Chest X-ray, PA view. Patient: 39 years old, sex F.
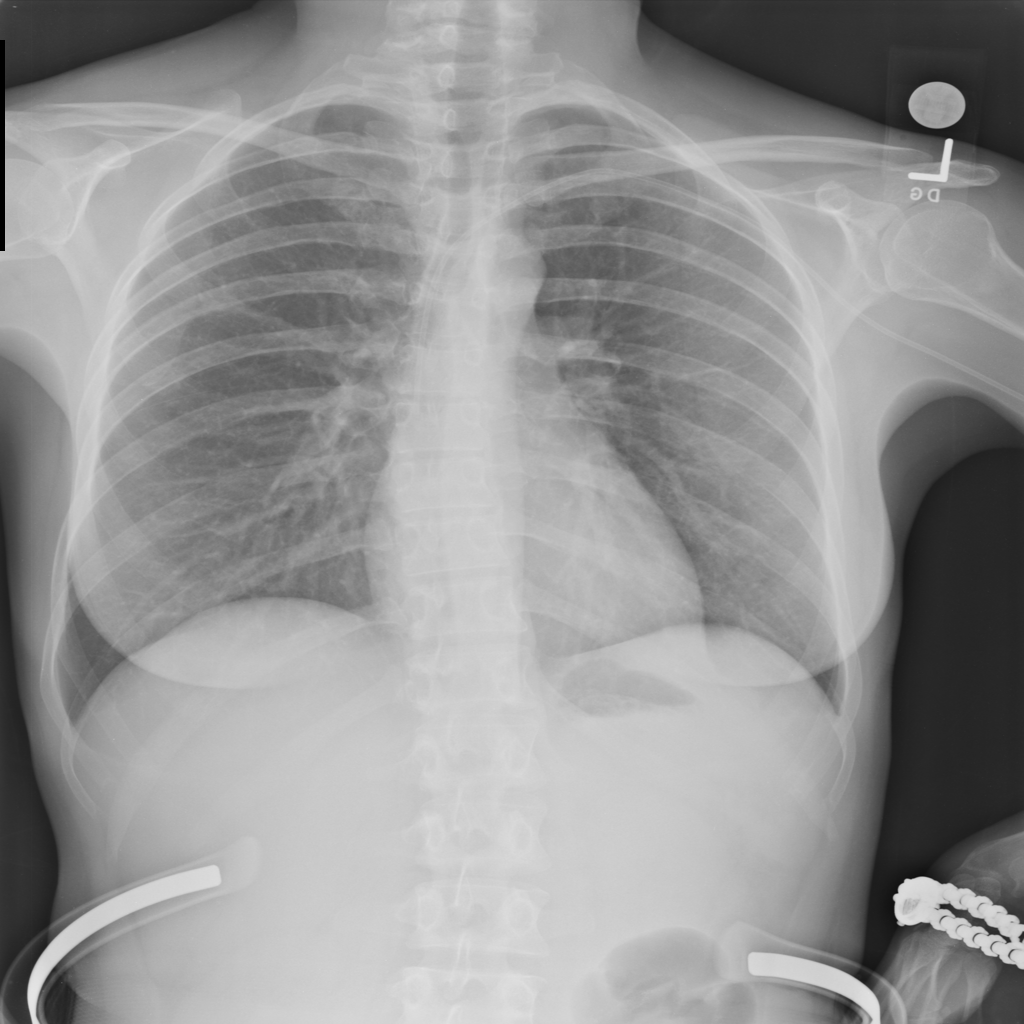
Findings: No Finding